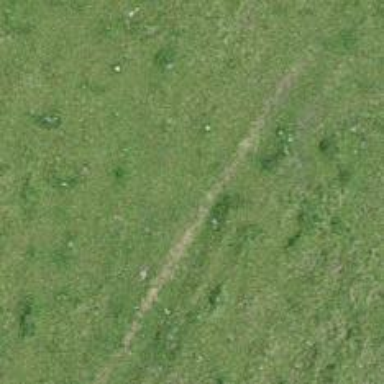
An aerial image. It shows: Path covered in grass.